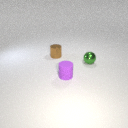
small green metal sphere to the right of small brown metal cylinder